【题型】选择题　【知识点】立体几何　【难度】easy
正多面体是指多面体的各个面都是全等的正多边形，并且各个多面角都是全等的多面角。在古希腊时期人们就已经发现正多面体仅有 5 种，分别是正四面体、正六面体、正八面体、正十二面体和正二十面体。如图是一个正八面体，其每一个面都是正三角形，六个顶点都在球 \(O\) 的球面上，则球 \(O\) 与正八面体的体积之比是（ ）

A. \(\pi\) \quad B. \(\frac{4\pi}{3}\) \quad C. \(\frac{3\pi}{2}\) \quad D. \(2\pi\)
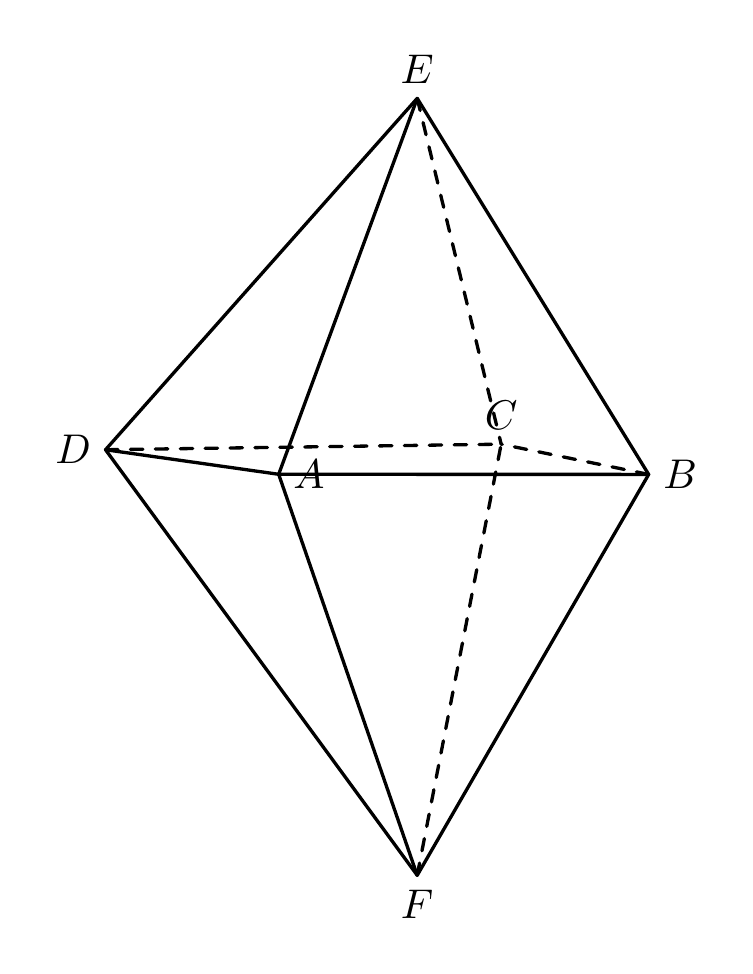
【解答】
\textbf{【答案】A}

\vspace{0.5em}
\textbf{【解析】} 设正八面体的棱长为 2，正八面体的外接球 \(O\) 的球心 \(O\) 是正方形 \(ABCD\) 的中心，

球 \(O\) 的半径 \(R = \frac{1}{2}AC = \sqrt{2}\)，点 \(E,F\) 到平面 \(ABCD\) 的距离为 \(\sqrt{2}\)，

因此球 \(O\) 的体积 \(V_1 = \frac{4\pi}{3}R^3\)，正八面体的体积 \(V_2 = 2 \times \frac{1}{3} \times 2^2 \times \sqrt{2} = \frac{4}{3}R^3\)，

所以球 \(O\) 与正八面体的体积之比是 \(\frac{V_1}{V_2} = \pi\)。

故选：A.